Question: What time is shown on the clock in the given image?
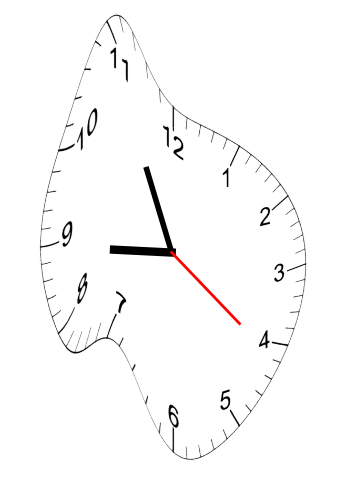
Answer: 08:55:21